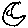
Label: moon